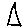
Label: triangle